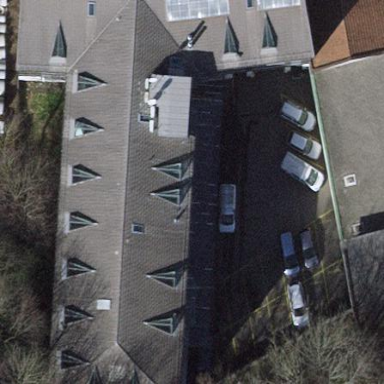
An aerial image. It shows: Commercial building.